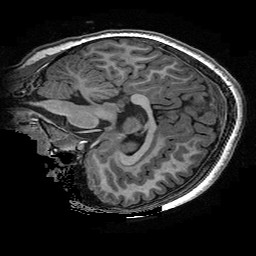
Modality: T1w
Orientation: sagittal
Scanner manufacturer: ge
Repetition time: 0.008096 s
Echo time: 0.00318 s